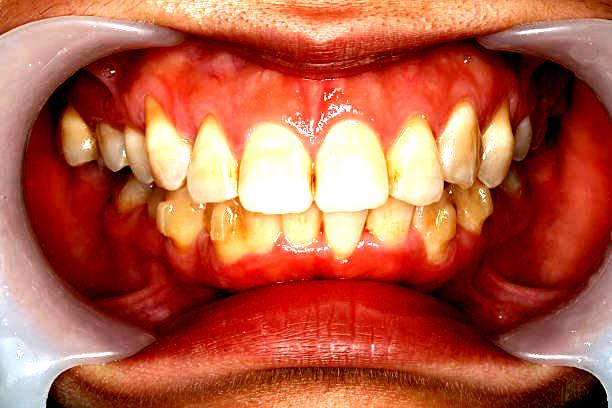
Condition: Calculus